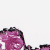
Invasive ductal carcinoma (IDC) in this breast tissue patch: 0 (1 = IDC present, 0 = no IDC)